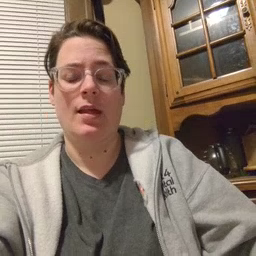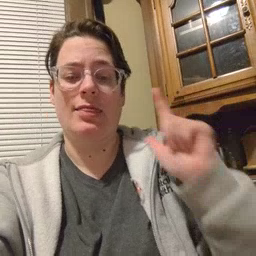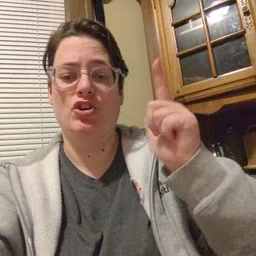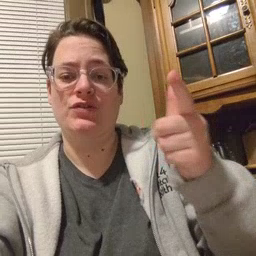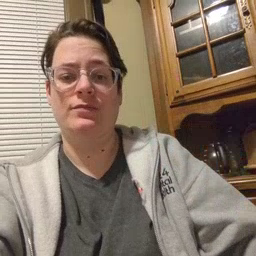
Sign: later